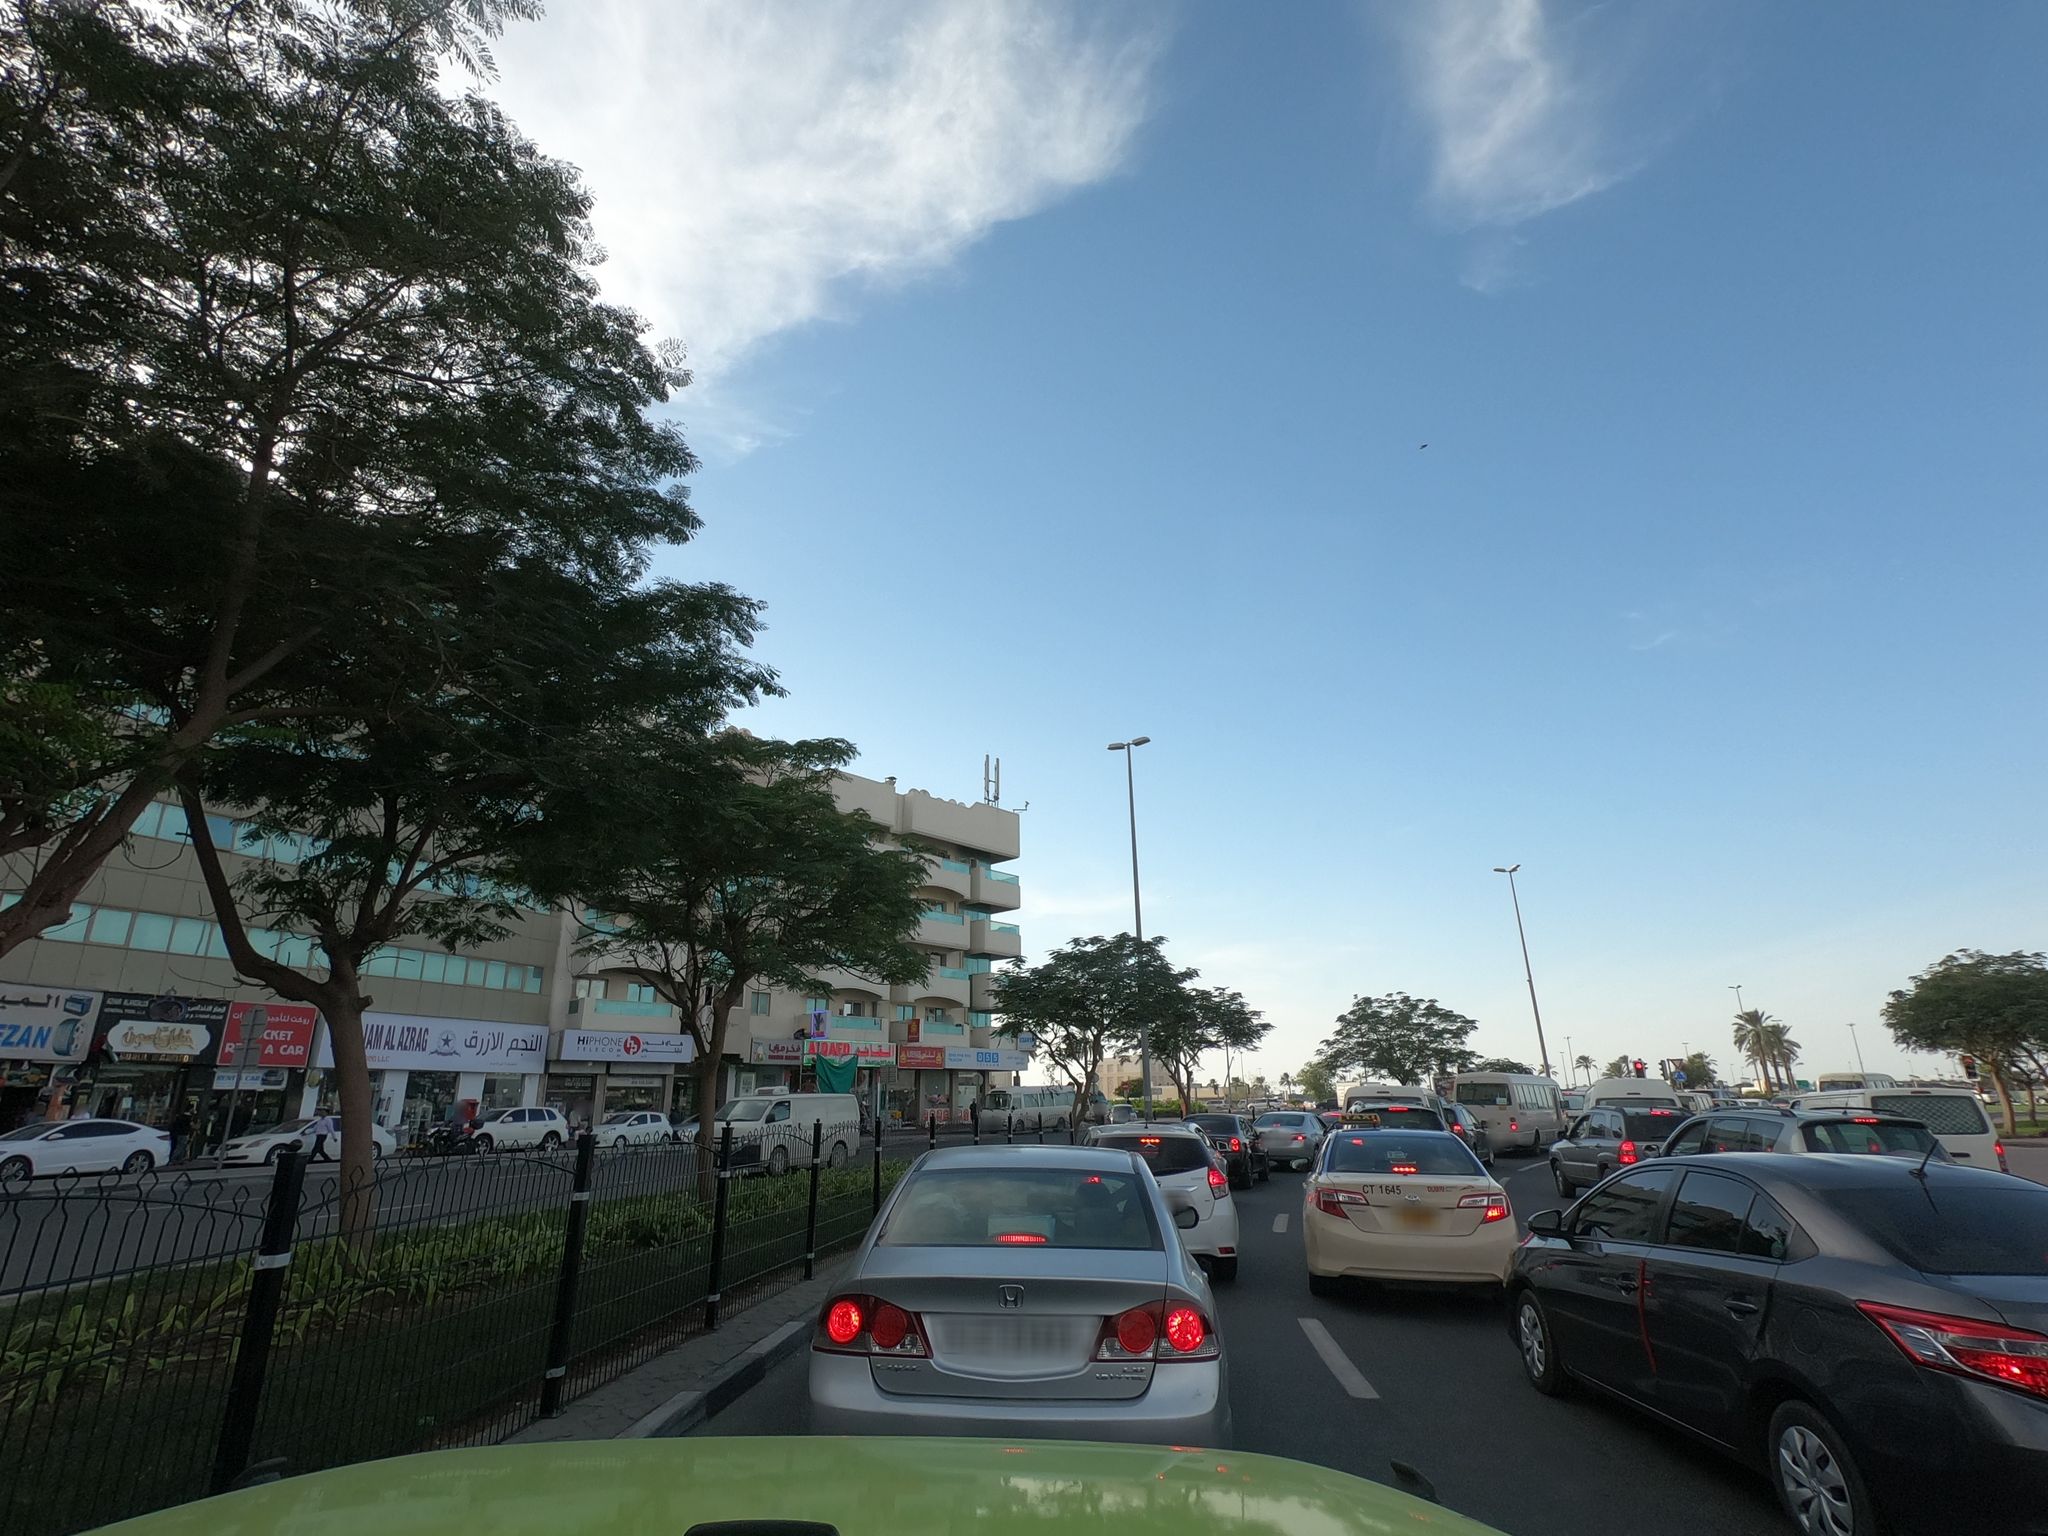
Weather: clear
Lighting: day
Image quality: good
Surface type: driving surface
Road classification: secondary
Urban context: urban centre
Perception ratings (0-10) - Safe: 3.69, Lively: 7.78, Beautiful: 8.89, Boring: 1.07, Depressing: 3.13, Wealthy: 6.66